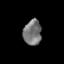
Tissue: lung
Cell type: Epithelial cells
Senescence score: 0.2007
Nuclear area (px): 446
Mean DAPI intensity: 118.39